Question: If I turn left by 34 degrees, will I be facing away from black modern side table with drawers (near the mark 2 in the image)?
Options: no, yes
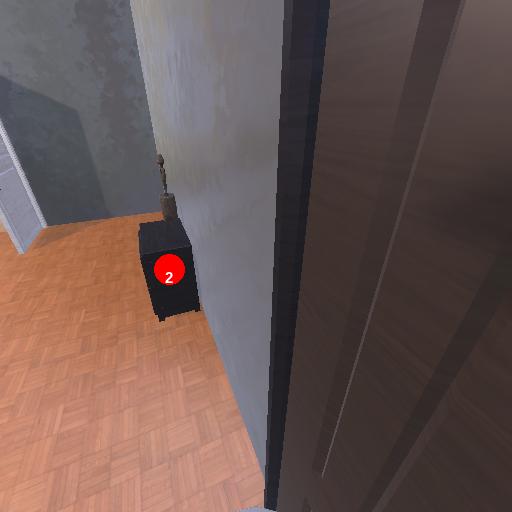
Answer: no